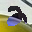
Label: 2